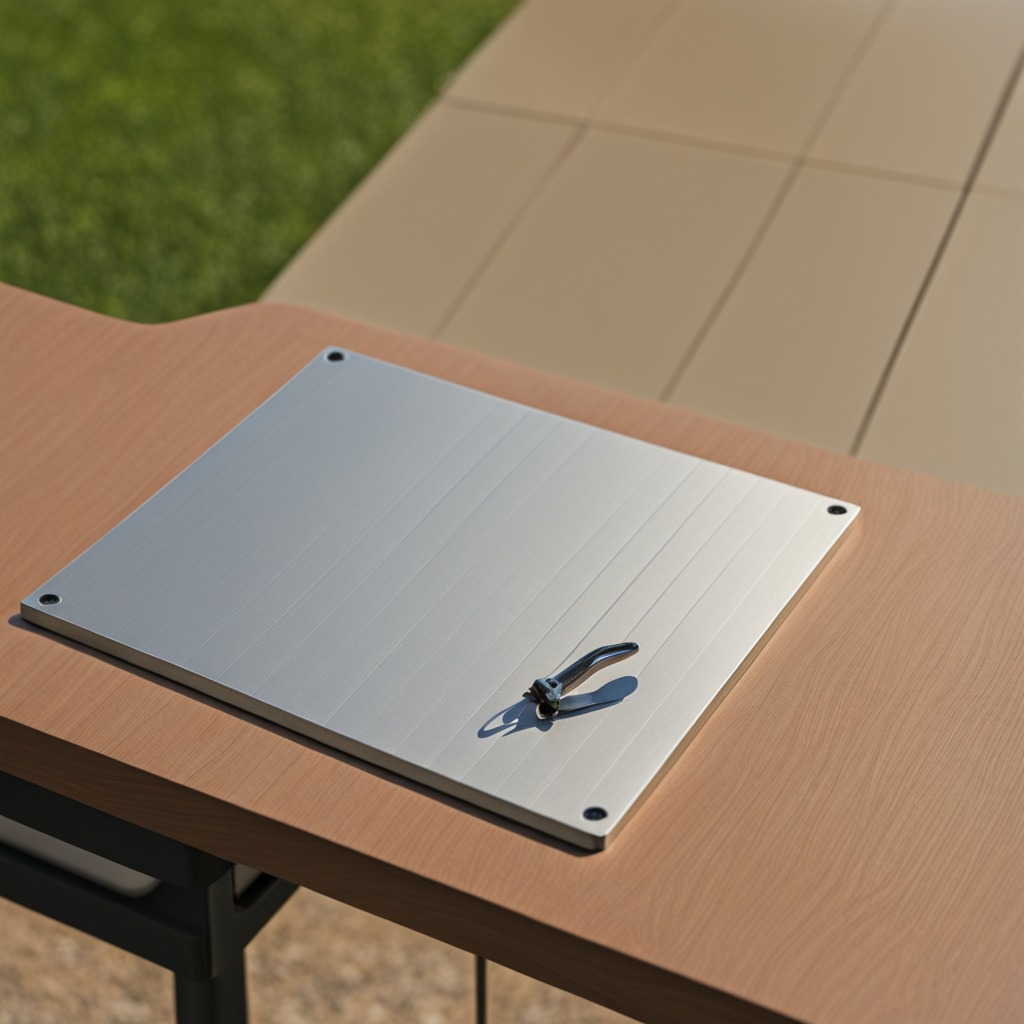
A plier lying on the table.